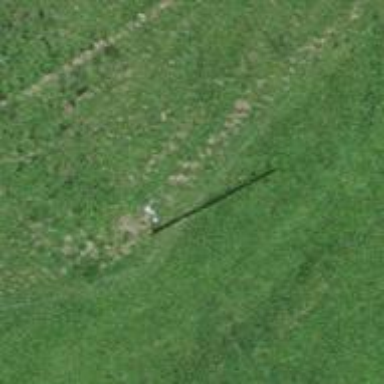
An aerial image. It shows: Power pole.